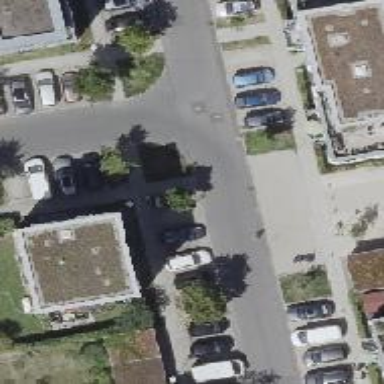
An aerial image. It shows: Living street.